Field crop: maize
Growth stage: 2
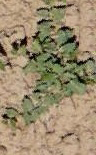
Species: convolvulus